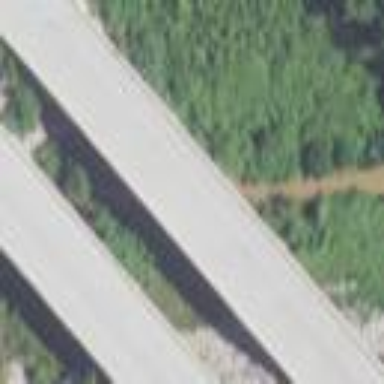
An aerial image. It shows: Man-made bridge.